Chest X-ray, PA view. Patient: 40 years old, sex F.
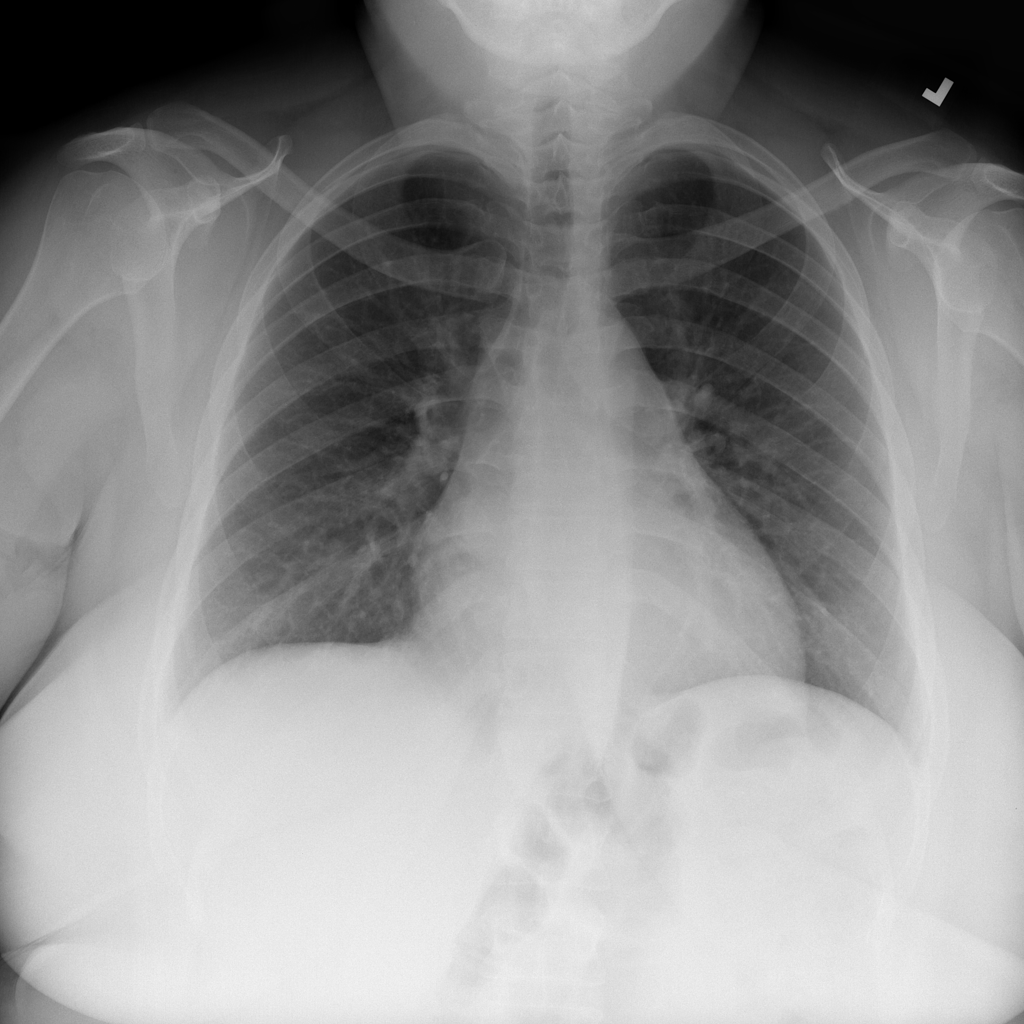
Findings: No Finding